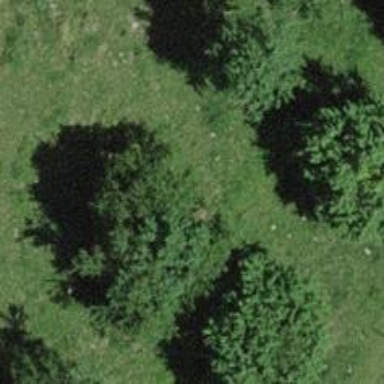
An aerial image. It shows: Agricultural area with broadleaved deciduous trees.